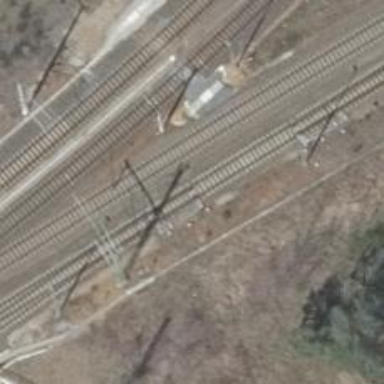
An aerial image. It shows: Railway switch.